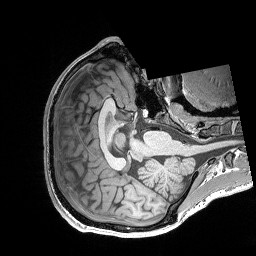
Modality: T1w
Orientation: axial
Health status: healthy
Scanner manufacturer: siemens
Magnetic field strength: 3 T